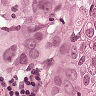
Metastatic tissue present: yes